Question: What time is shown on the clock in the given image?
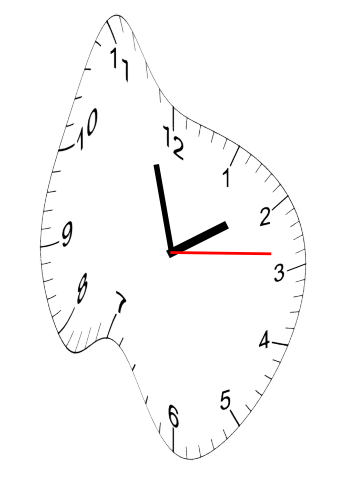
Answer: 01:57:14